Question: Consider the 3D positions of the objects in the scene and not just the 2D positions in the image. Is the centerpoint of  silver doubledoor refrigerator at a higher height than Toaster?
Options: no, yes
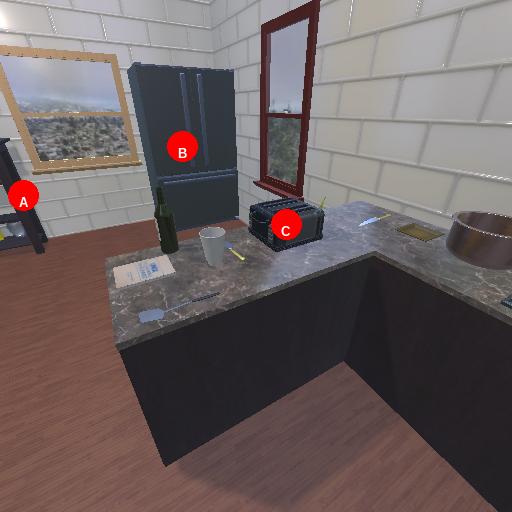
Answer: no